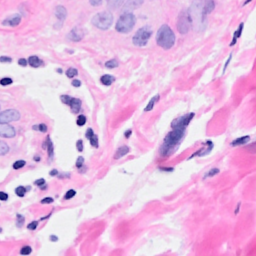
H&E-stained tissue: Breast